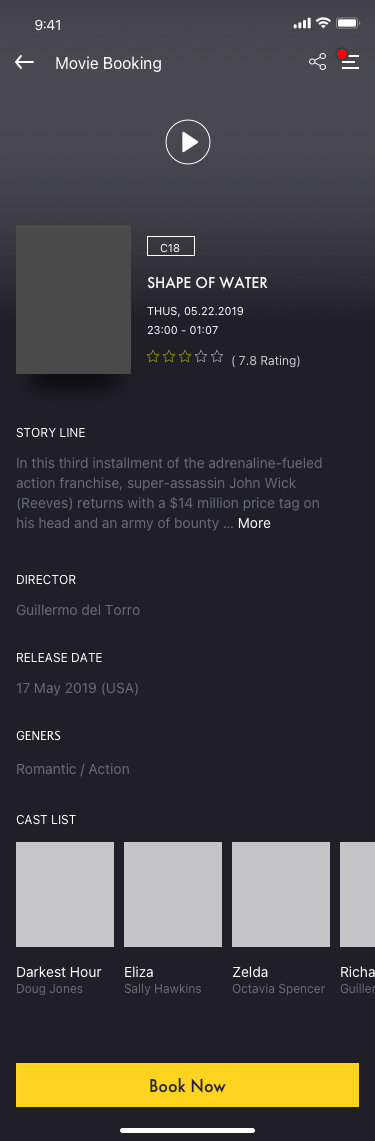
Text in this UI design:
Darkest Hour
Doug Jones
Eliza
Sally Hawkins
Zelda
Octavia Spencer
Richard Jenkin
Guillermo del
In this third installment of the adrenaline-fueled action franchise, super-assassin John Wick (Reeves) returns with a $14 million price tag on his head and an army of bounty … More
17 May 2019 (USA)
Guillermo del Torro
Romantic / Action
STORY LINE
RELEASE DATE
DIRECTOR
GENERS
CAST LIST
( 7.8 Rating)
SHAPE OF WATER
C18
THUS, 05.22.2019
23:00 - 01:07
Movie Booking
9:41
Book Now